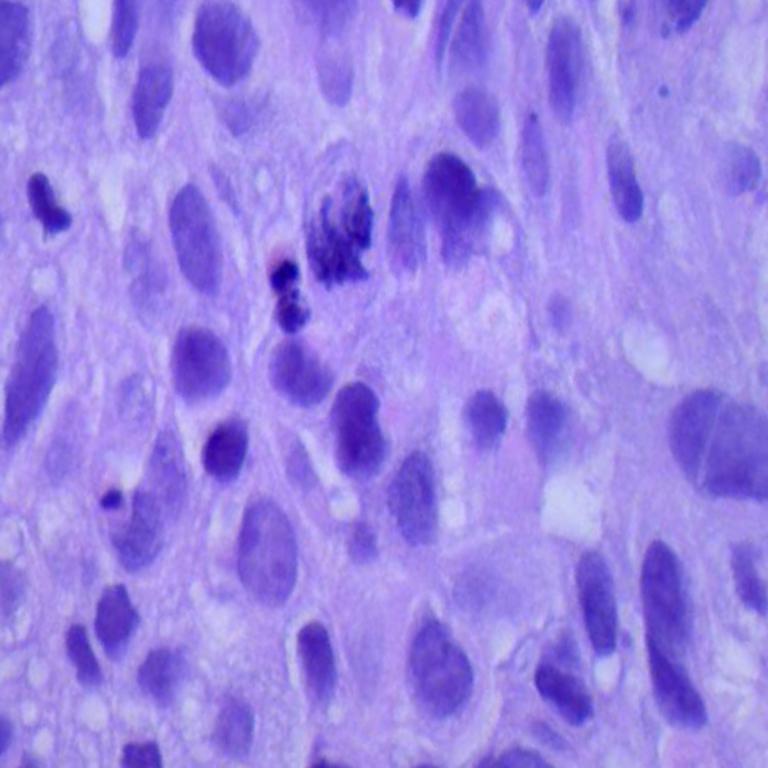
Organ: lung
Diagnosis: squamous carcinomas